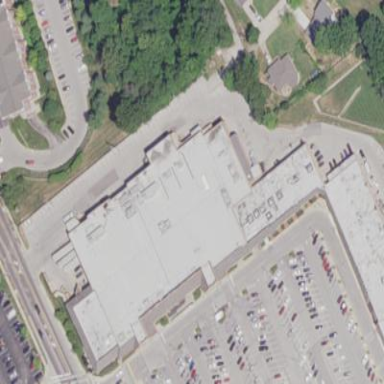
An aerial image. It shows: Commercial building housing supermarket.